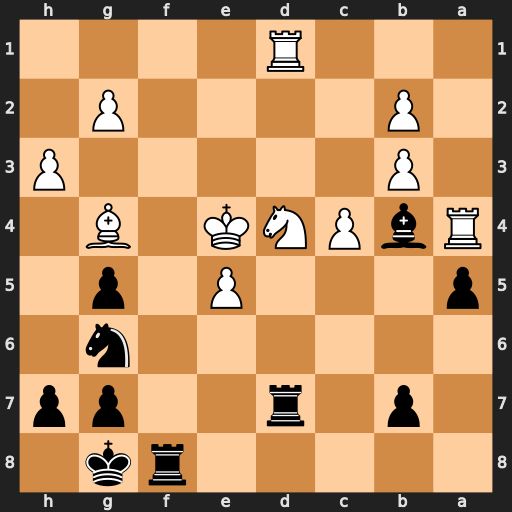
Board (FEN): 5rk1/1p1r2pp/6n1/p3P1p1/RbPNK1B1/1P5P/1P4P1/3R4
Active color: b
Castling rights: -
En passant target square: -
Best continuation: Rf4+ Ke3 Rdxd4 Rxd4 Bc5 Rxa5 Bxd4+